Question: I have set the following rule for my project in a specific svn dir (in root before adding new files just a clean checkout):
'''
*/bin */obj *.user *.suo
'''
After that I have copied some visual studio project. Click-right - Add and now I expect that obj folder or bin to no longer appear...but they appear and are checked as ready to be added.
Do you know what I am doing wrong?

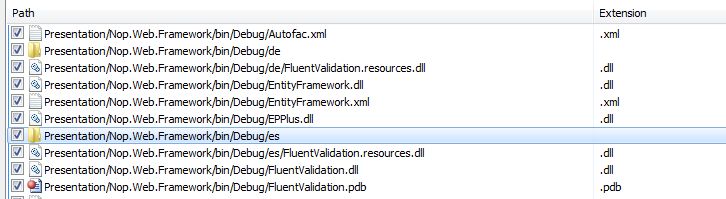
Answer: Those files have been marked before you set the ignore rule. Just deselect them manually and the rule should apply on next commit.